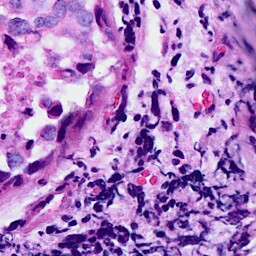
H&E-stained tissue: Breast